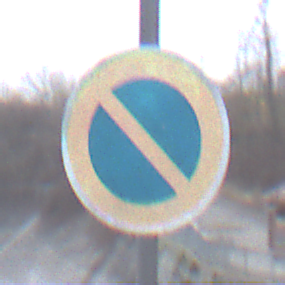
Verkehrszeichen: EingeschraenktesHalteverbot
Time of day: MorningAfternoon
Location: Outdoor (Suburban)
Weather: Overcast
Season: NotSpecified
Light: Natural